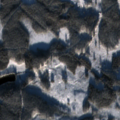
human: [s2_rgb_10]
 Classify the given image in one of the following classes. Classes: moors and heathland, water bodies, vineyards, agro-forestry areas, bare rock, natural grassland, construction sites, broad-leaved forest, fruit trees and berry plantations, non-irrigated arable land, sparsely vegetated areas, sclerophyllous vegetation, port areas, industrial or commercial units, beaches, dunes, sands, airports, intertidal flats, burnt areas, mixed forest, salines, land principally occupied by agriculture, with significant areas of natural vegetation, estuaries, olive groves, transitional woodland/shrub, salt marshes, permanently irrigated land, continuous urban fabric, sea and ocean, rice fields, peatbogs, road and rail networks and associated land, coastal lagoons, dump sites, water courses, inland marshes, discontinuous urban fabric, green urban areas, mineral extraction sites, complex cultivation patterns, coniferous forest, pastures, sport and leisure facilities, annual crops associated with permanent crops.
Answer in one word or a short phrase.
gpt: coniferous forest, transitional woodland/shrub